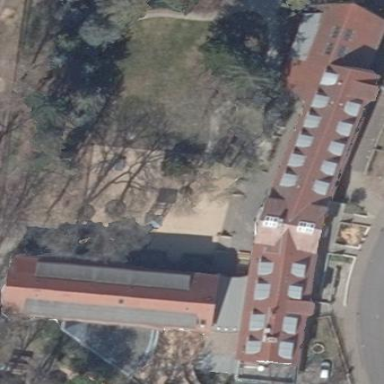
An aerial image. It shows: Hostel building.